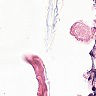
Metastatic tissue present: no